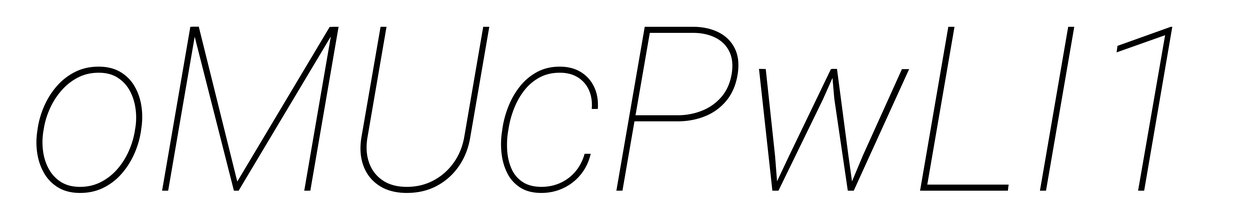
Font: Roboto-Italic_Thin_Italic